Question: I am learning assembly programming using the debug, in particular, through DOSBox to emulate 8086 processors. I am trying to make a loop. When I write something similar to:
As this screenshot shows, I get an error:

Can you help me make a loop using debug tool (DOSBox) ??
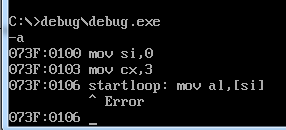
Answer: 'debug'is a rather old debugger. As such it doesn't allow you labes, and when you write code in it, it is directly written into the memory (reminds me of my beginning days :)).
So when you want to write something which is related to addresses, you have to specify the adresses directly.
In your case, you would have to remember the address '073f:0106' and when you want to jump or branch there, you use it, just as you would use a label.
'''
-a
15E7:0100 mov si,0
15E7:0103 mov cx, 3
15E7:0106 mov al, [si]
15E7:0108 dec cx
15E7:0109 jne 15e7:0106
15E7:010B ret
15E7:010C
-
'''
This is a very cumbersome way to write programs, because if you insert instrutions later, you might have problems moving the rest of the code and adjust the adresses.
If you want to learn assembly, then it would be better to use some assembler instead, for testing small code samples it is nice and easy way though.